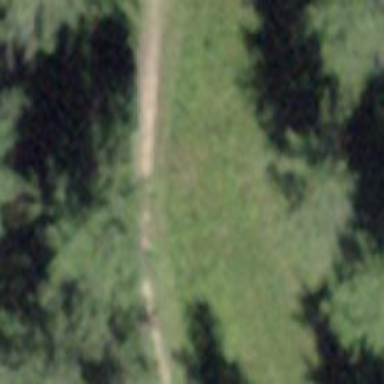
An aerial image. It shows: Ground path with excellent trail visibility.